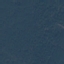
Land use / land cover: Forest